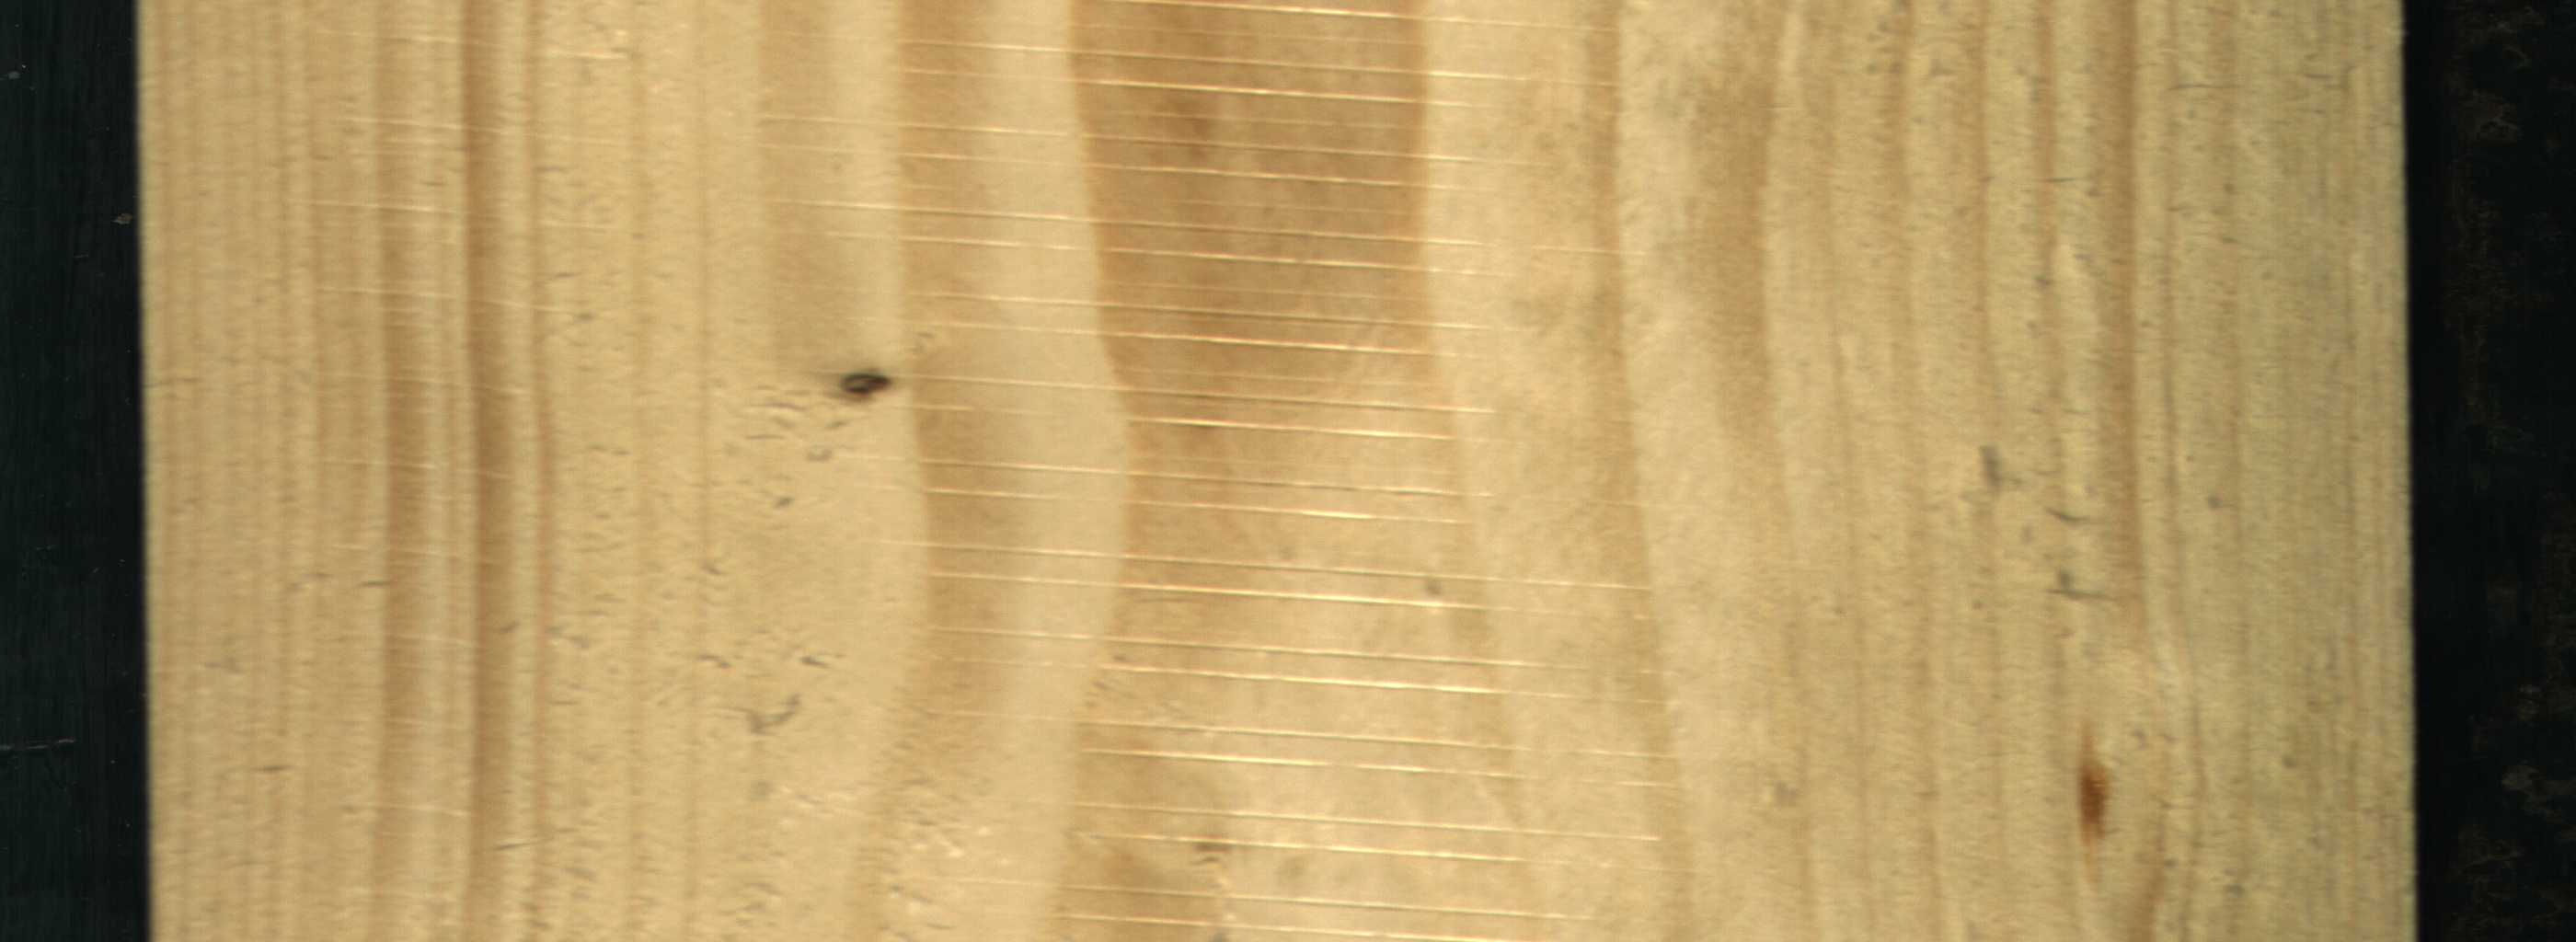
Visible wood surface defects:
resin
Live_Knot